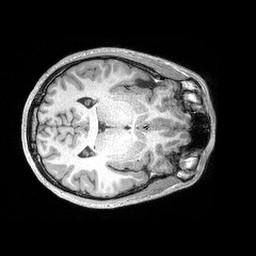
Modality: T1w
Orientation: axial
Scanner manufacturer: siemens
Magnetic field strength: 3 T
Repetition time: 2.3 s
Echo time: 0.00298 s